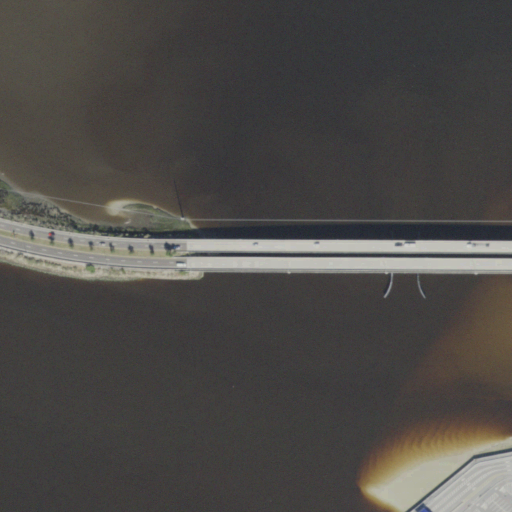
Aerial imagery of cape in Florida named Broward Point containing open water, medium intensity development, herbaceous wetlands, high intensity development, low intensity development, and barren land